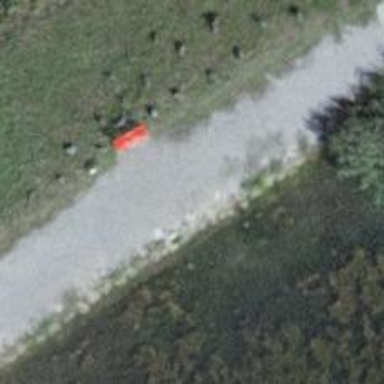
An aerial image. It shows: Bench.